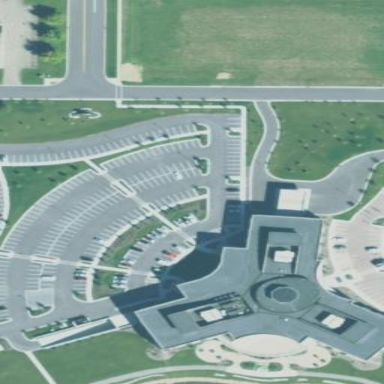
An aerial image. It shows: Bank building.